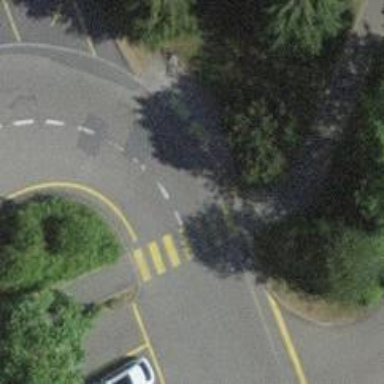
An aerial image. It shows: Kerb barrier.